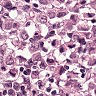
Metastatic tissue present: yes